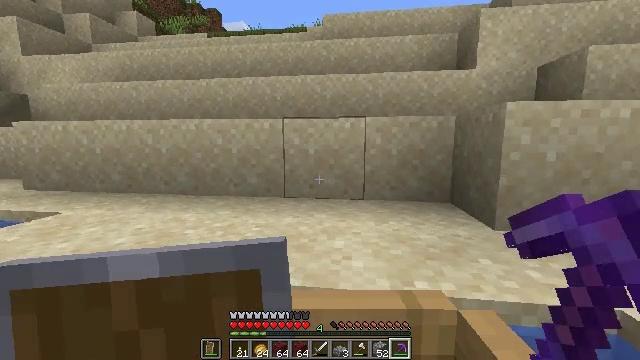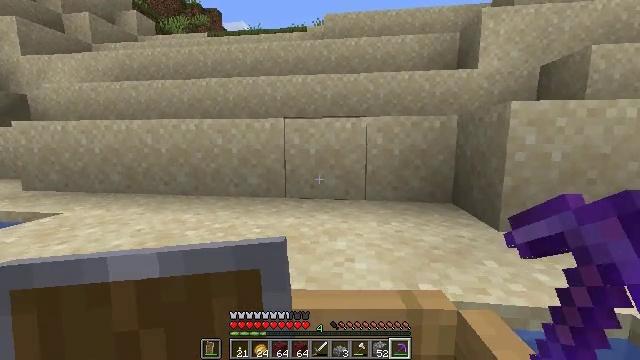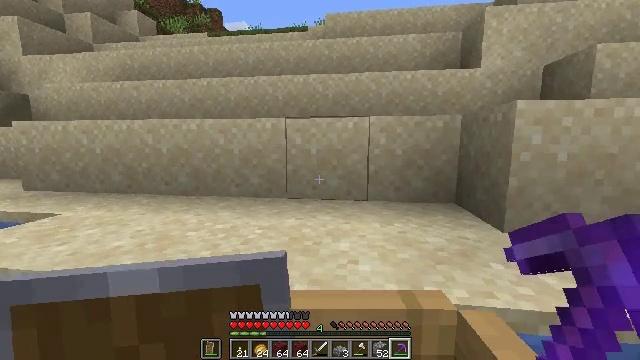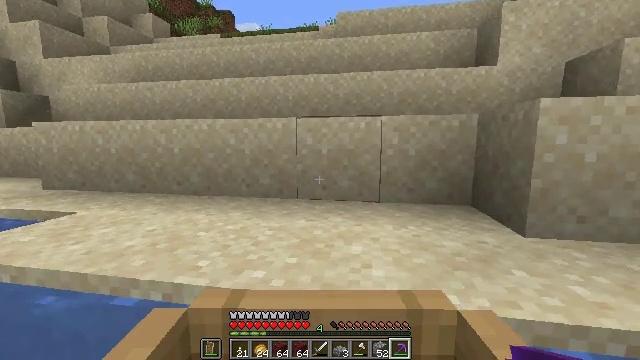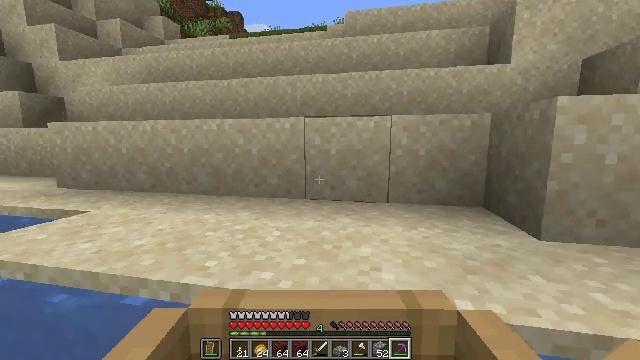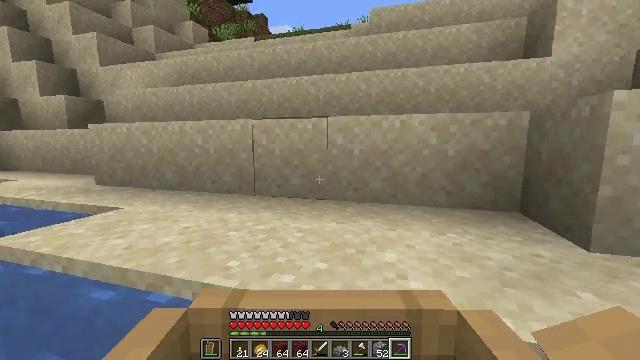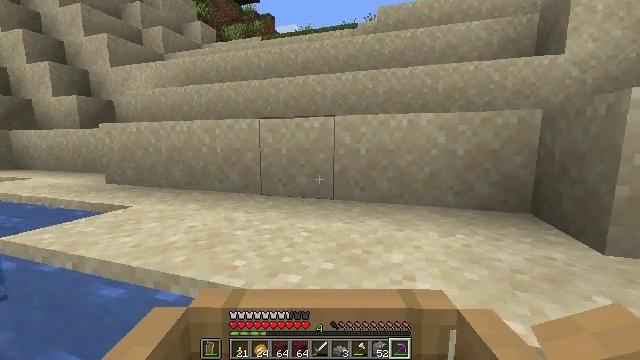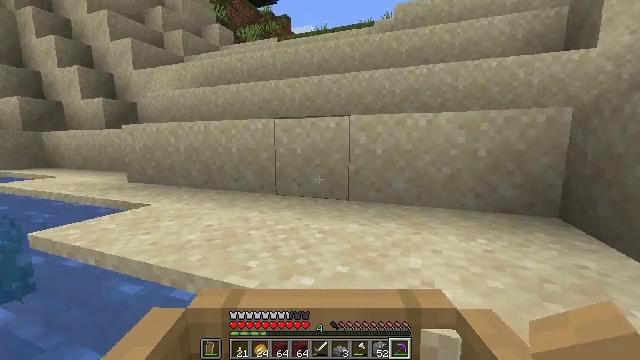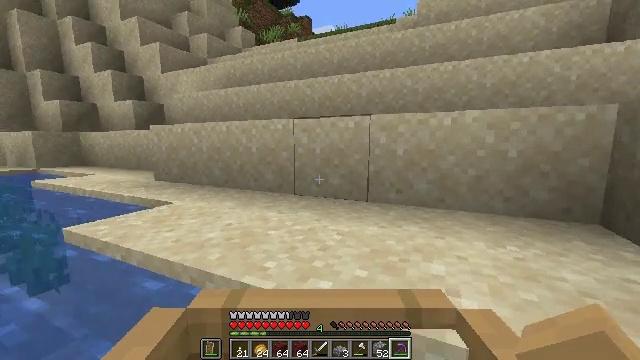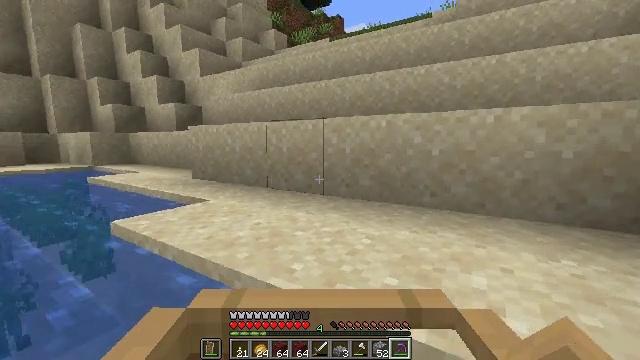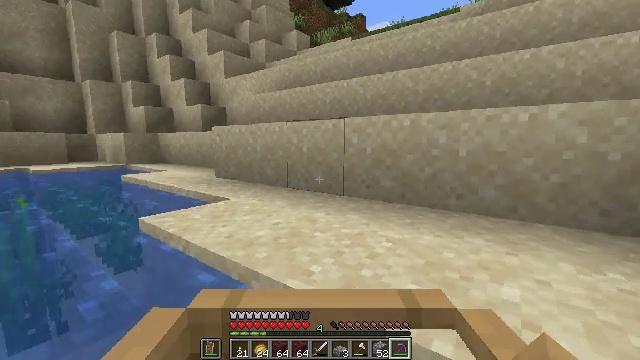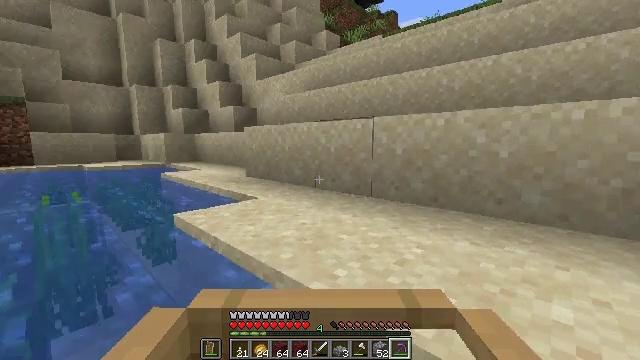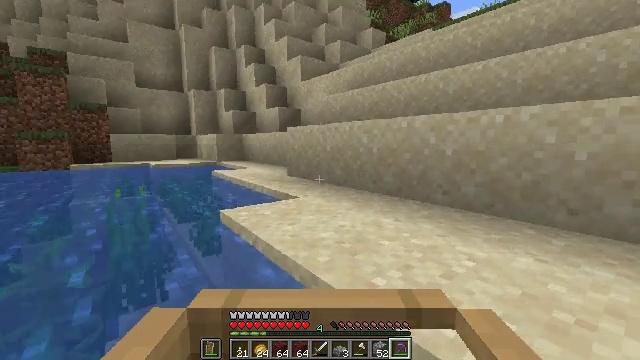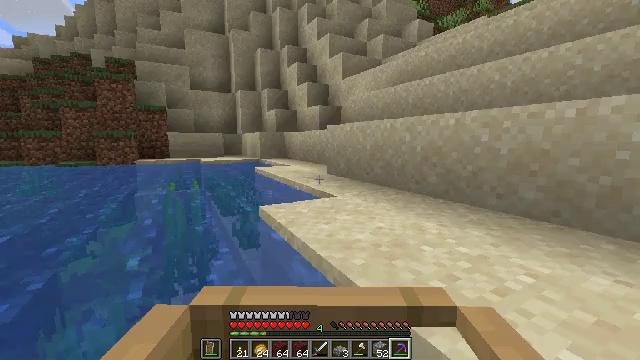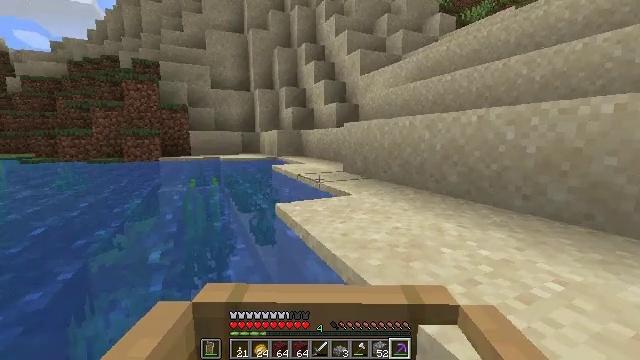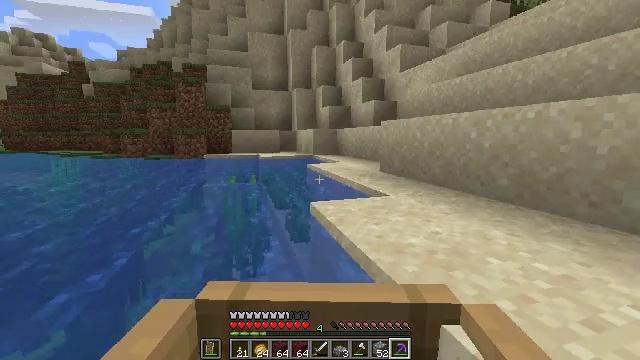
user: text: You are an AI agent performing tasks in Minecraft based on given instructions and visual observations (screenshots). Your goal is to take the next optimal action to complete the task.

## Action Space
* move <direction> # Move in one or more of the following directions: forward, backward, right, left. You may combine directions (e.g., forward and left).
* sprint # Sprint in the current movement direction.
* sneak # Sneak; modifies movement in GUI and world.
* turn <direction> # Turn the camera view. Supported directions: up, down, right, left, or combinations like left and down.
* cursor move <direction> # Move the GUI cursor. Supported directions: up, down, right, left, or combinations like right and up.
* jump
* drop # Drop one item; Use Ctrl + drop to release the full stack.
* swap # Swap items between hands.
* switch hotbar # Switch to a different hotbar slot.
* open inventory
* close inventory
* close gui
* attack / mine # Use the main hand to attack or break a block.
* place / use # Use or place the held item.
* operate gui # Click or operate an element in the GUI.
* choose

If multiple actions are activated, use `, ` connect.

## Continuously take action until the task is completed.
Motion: motion action
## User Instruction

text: craft item air
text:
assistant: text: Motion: move left
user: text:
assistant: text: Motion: move left
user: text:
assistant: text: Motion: move left
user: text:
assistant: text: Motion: move left
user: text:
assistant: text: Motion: move left
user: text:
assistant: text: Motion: move left
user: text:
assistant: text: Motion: move left
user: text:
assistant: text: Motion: move left
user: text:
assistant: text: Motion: move left
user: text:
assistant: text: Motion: move left
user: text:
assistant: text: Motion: move left
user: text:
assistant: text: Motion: move left
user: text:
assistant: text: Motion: move left
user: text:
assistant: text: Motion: move left
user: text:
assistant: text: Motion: move left
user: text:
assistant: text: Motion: move left
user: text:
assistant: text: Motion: move left
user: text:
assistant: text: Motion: move left, turn left
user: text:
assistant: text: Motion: move left, turn left
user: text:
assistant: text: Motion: move left
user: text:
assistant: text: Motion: move left
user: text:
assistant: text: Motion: move left
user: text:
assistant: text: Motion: no_op
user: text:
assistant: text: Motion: no_op
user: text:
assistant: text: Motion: move back
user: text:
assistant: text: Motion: move back
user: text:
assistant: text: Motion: move back
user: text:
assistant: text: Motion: move back
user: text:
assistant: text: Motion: move back
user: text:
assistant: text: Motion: move back